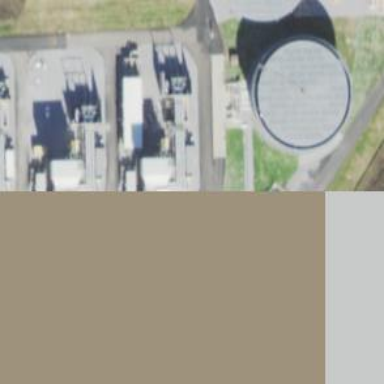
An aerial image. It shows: Gas turbine power generator.